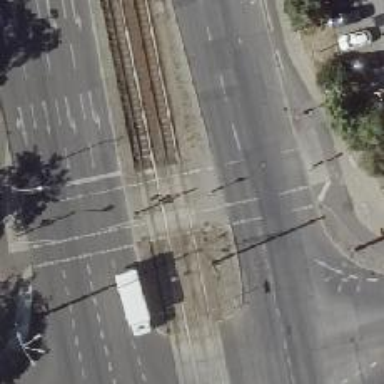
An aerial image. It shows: Footway located on traffic island.